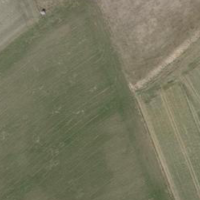
EUNIS habitat code: 52
Species observed at this site:
Clinopodium vulgare